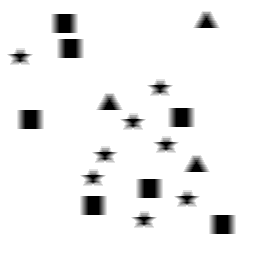
Squares: 7
Triangles: 3
Stars: 8
Total shapes: 18